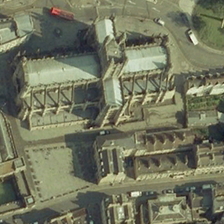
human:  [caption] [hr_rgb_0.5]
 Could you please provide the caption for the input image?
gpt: some buildings are near a church .

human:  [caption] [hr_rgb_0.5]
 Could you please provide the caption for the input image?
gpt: some buildings are near a church .

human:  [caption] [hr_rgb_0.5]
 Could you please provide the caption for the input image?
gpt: some buildings are near a church .

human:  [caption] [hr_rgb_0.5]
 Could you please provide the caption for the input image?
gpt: some buildings are near a church .

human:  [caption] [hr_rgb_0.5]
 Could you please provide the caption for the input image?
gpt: some buildings are near a church .